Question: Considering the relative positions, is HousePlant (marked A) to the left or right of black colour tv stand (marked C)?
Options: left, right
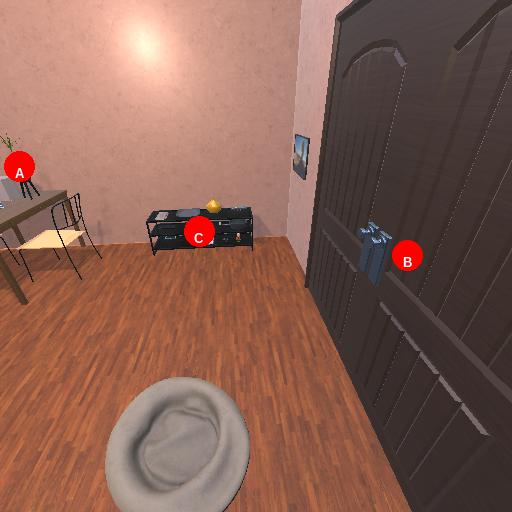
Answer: left